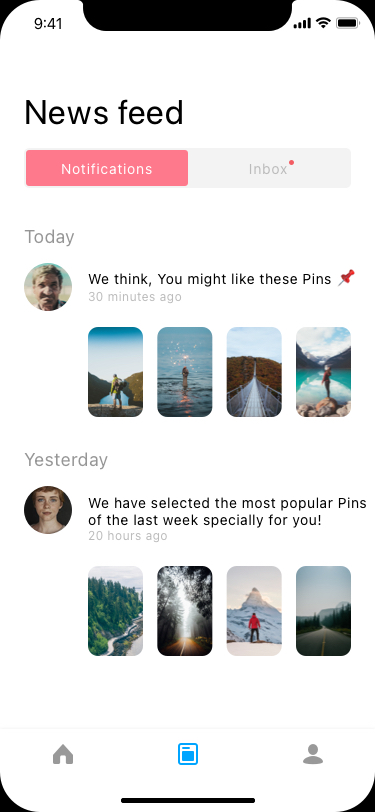
Text in this UI design:
Today
We think, You might like these Pins 📌
30 minutes ago
Yesterday
We have selected the most popular Pins
of the last week specially for you!
20 hours ago
News feed